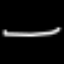
Label: frog